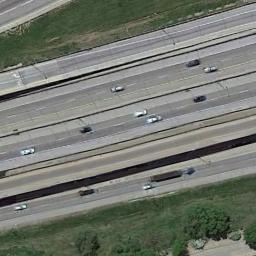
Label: freeway